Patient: sex F, age 75
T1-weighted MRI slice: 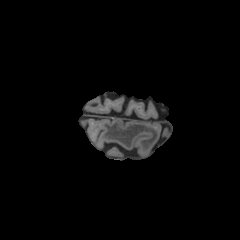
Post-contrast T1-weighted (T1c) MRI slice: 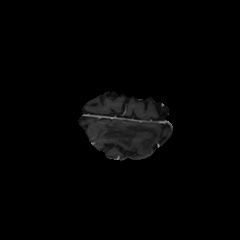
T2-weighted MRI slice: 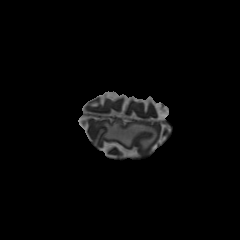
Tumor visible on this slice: yes
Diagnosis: Glioblastoma, IDH-wildtype
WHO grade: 4